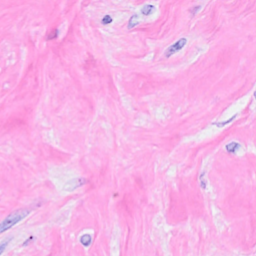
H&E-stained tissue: Breast